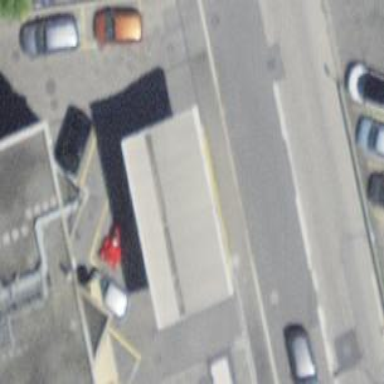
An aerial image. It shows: View of roof of building.